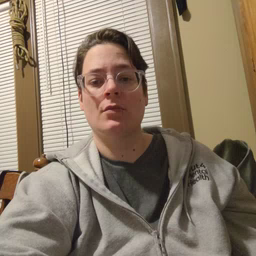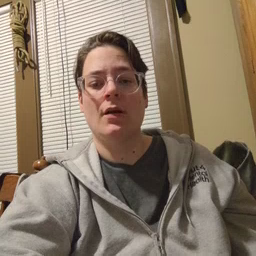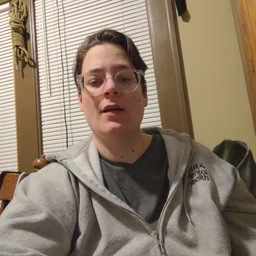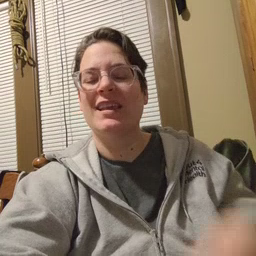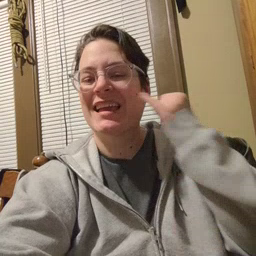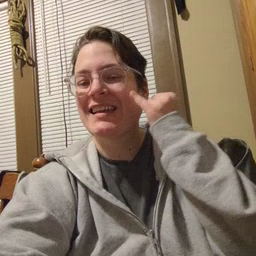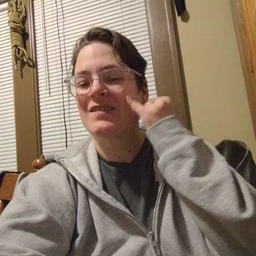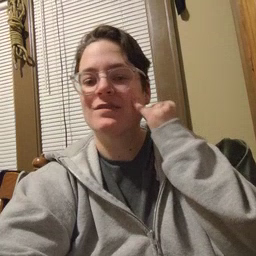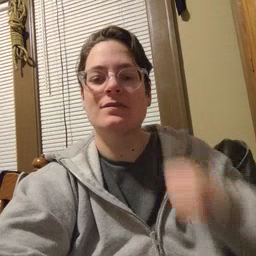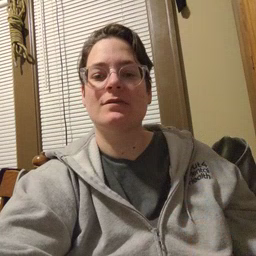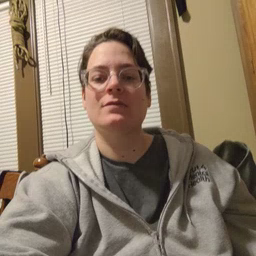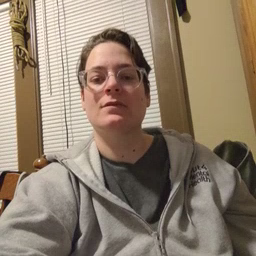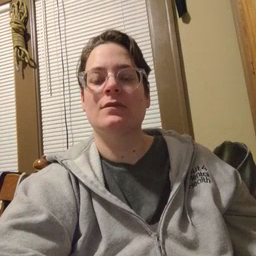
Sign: if